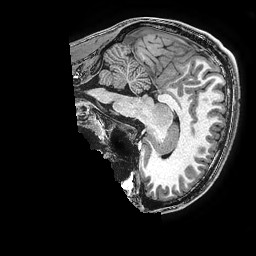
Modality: T1w
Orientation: sagittal
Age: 16
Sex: male
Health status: ill
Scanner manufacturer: ge
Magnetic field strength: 3 T
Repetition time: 0.0077 s
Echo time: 0.003436 s